Question: When there is not enough content in the div id="content" the red wrapper fills 100%, but when the content gets longer, the red wrapper does not fill 100% screen height and the content div overflows.
The code: <URL>
Here is the image to demonstrate, re-size the browser to a smaller height. I need this for a mobile browser display.

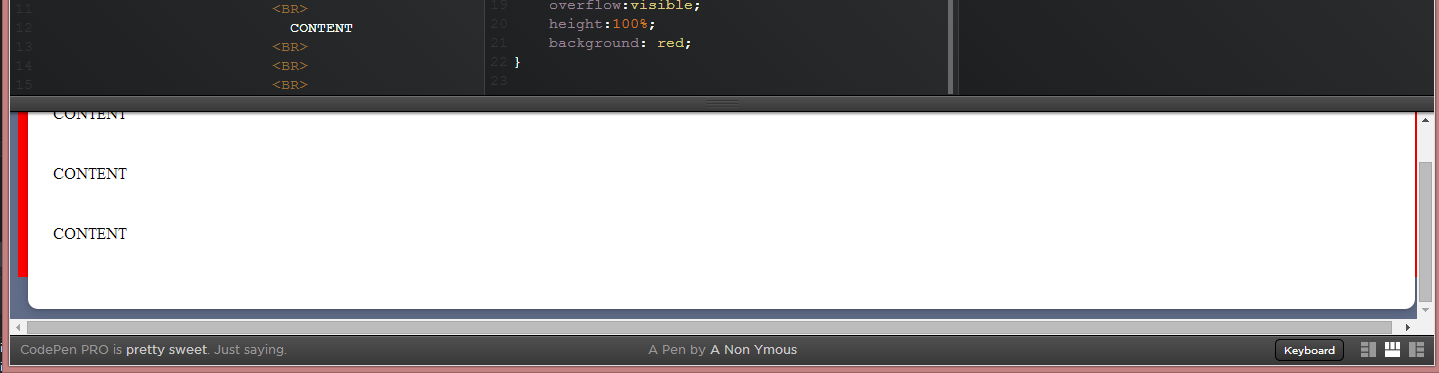
Answer: Use 'min-height: 100%' instead of 'height: 100%' to allow the wrapper to grow beyond the browser viewport height:
'''
#content-wrapper {
width: 100%;
float: none;
position: absolute;
box-shadow: none;
overflow: visible;
min-height: 100%;
background: red;
}
'''
Demo: <URL>